Field crop: maize
Growth stage: 2
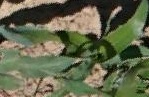
Species: maize